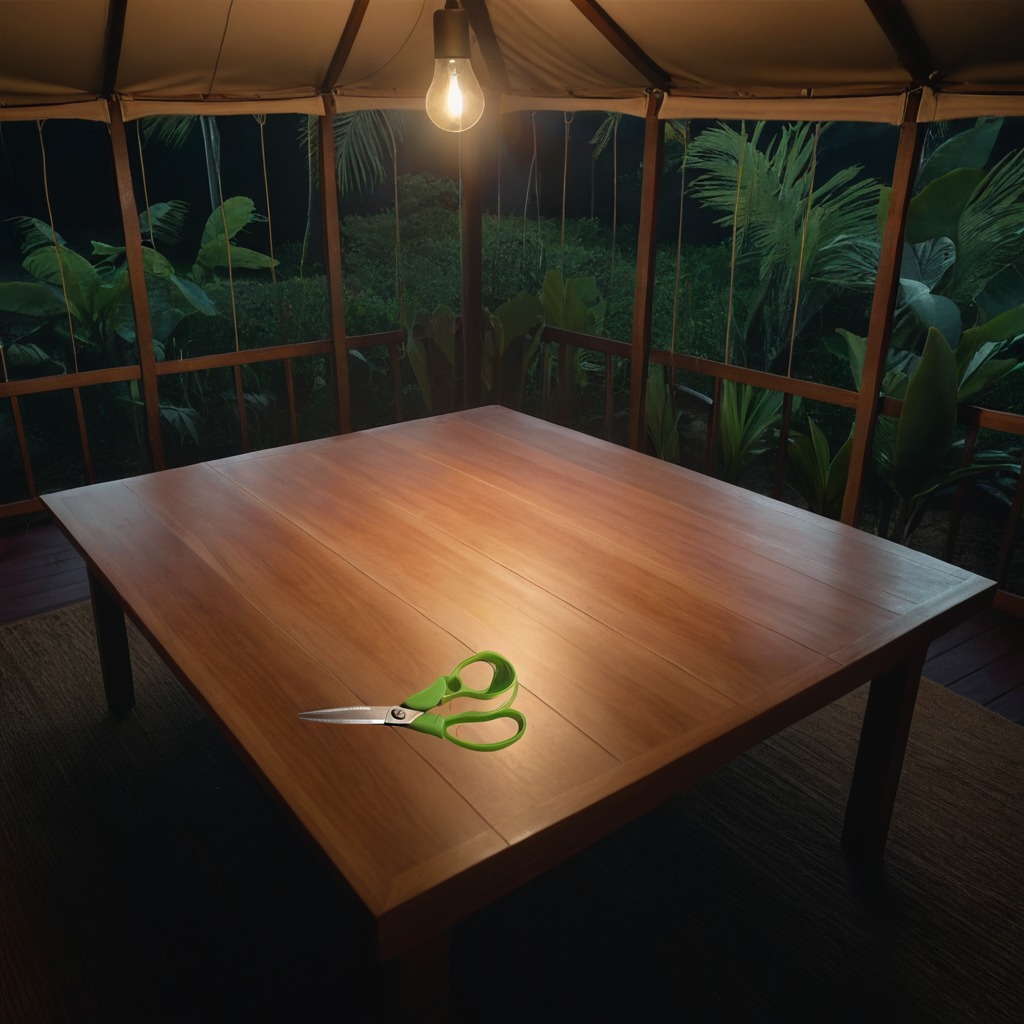
A scissor lying on a wooden table inside a jungle field workshop tent at night